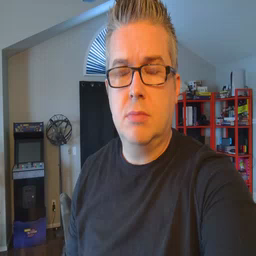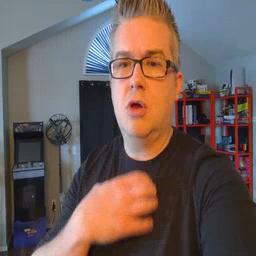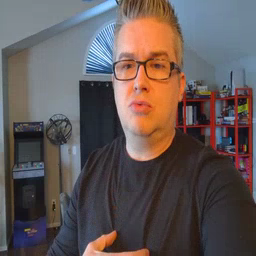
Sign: hungry